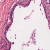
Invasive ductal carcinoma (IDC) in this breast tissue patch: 0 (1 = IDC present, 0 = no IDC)